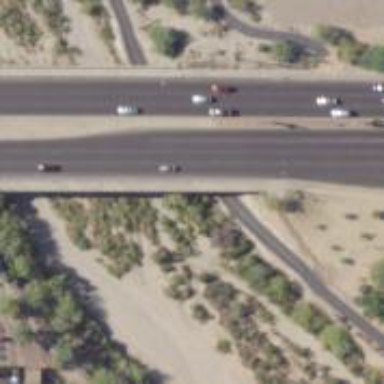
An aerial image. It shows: Primary highway bridge.